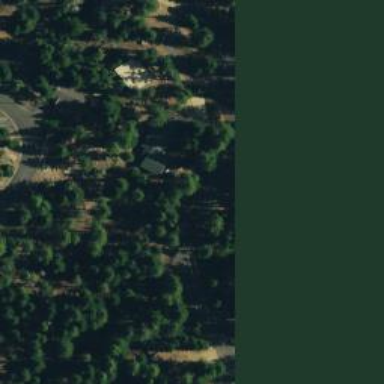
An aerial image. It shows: Evergreen woodland with needle-leaved trees.